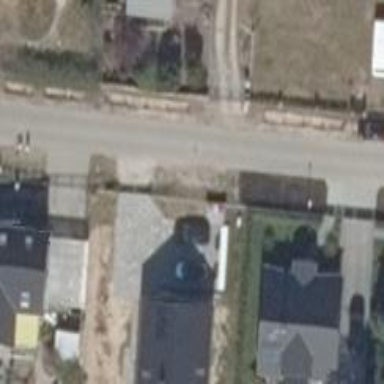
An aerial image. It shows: Residential road.